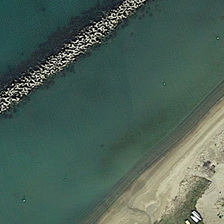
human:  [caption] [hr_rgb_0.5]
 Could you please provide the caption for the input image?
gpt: there is a narrow long cotton shaped black and white masses parallel with coastline .

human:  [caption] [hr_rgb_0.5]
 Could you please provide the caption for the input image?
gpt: the water with the dam in it is gently patting the beach which has a lawn at its coner .

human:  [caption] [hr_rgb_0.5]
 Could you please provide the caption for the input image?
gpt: there is a narrow long cotton shaped black and white masses parallel with coastline .

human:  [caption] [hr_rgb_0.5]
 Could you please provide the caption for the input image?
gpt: a rock line divided the sea into two parts .

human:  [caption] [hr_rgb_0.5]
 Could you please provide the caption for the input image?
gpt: a road is in a piece of water near a yellow beach like a ribbon .